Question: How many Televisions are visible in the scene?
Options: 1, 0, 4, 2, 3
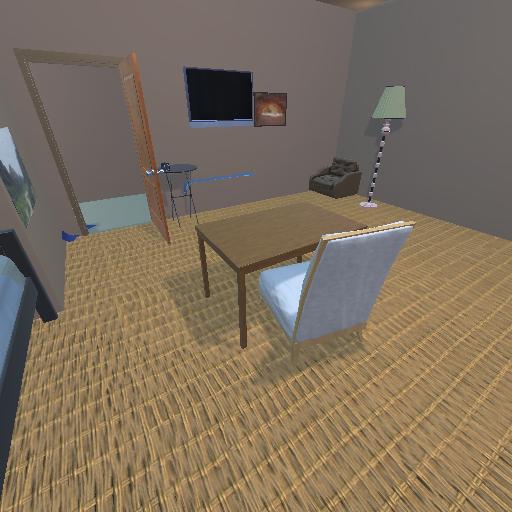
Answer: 1